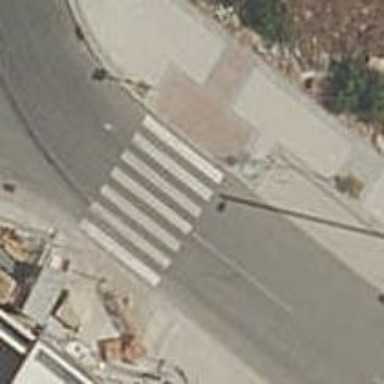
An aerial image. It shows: Uncontrolled zebra crossing on the road.